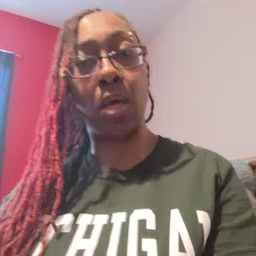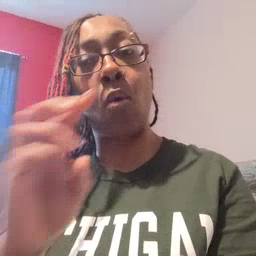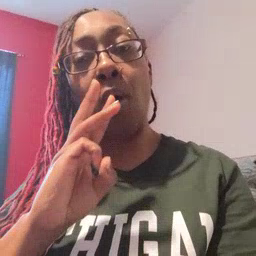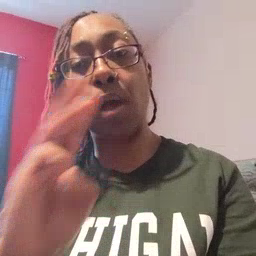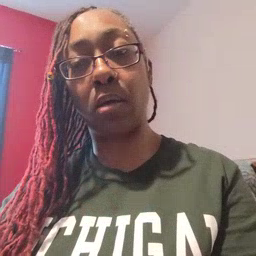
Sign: water